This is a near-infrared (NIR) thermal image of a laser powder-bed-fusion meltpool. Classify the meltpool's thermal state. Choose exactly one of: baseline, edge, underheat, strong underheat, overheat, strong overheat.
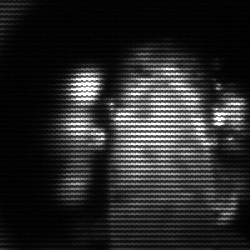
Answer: strong underheat